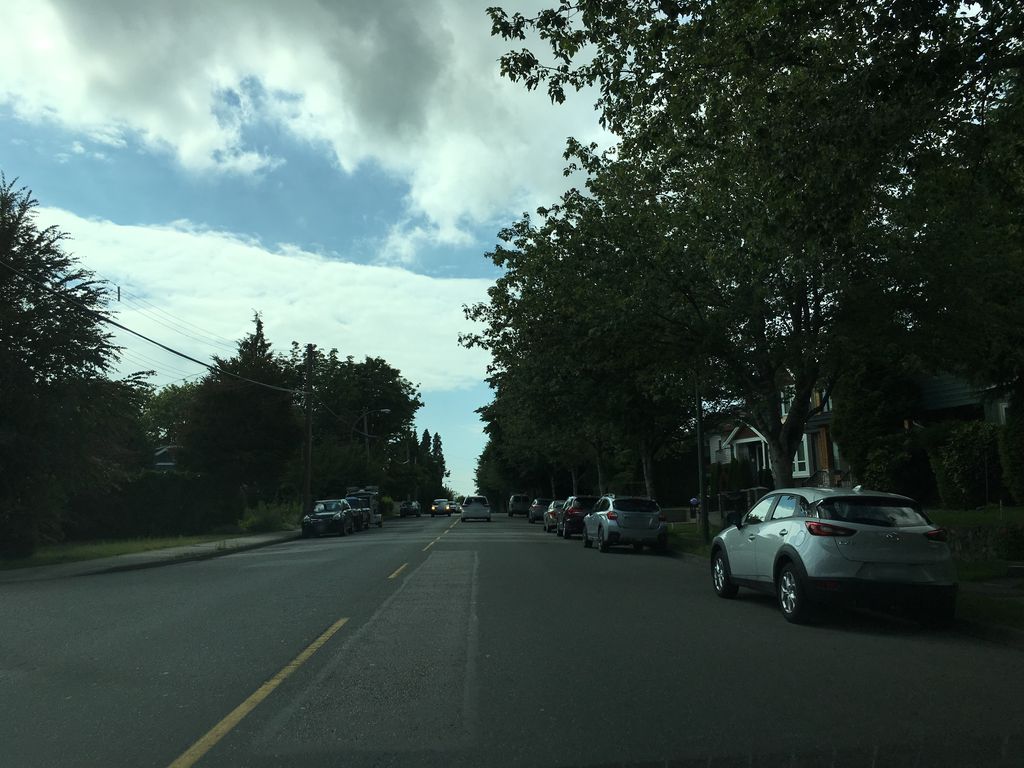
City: vancouver